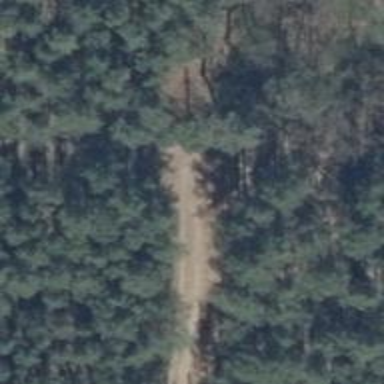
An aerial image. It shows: Gravel track with track type of grade3.